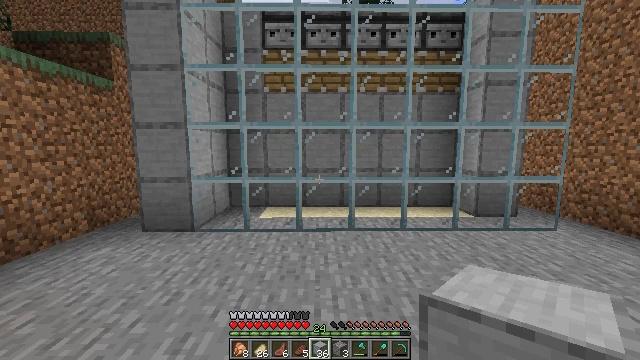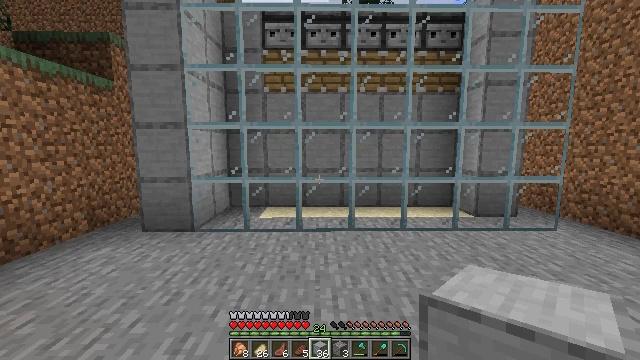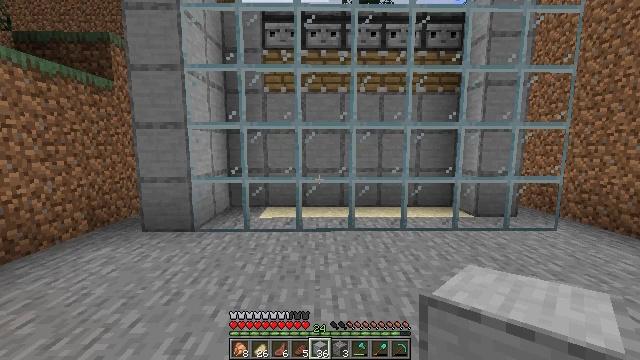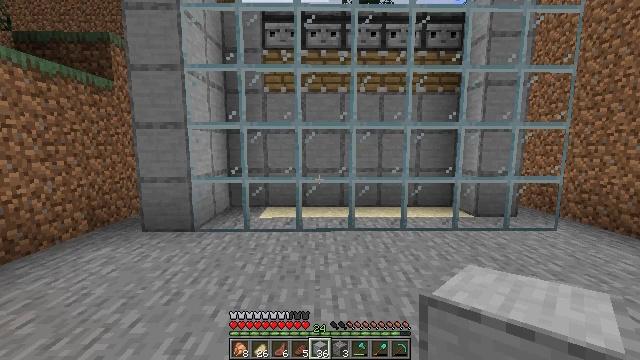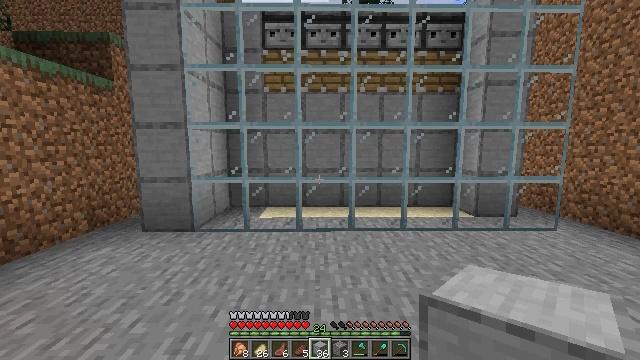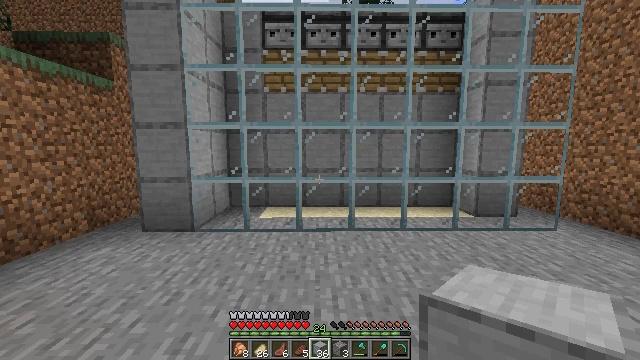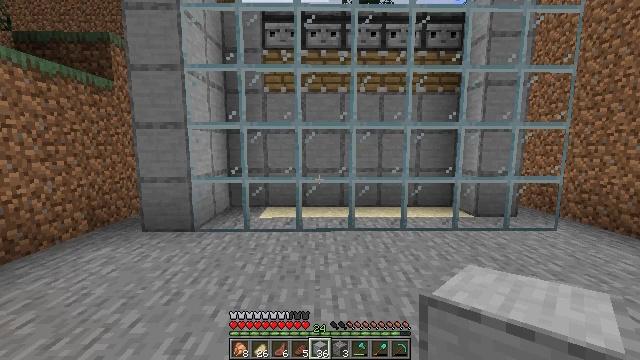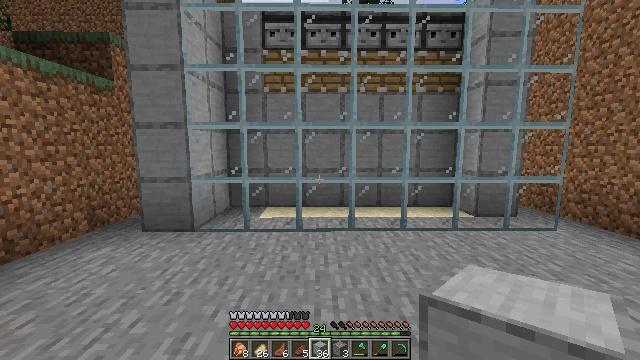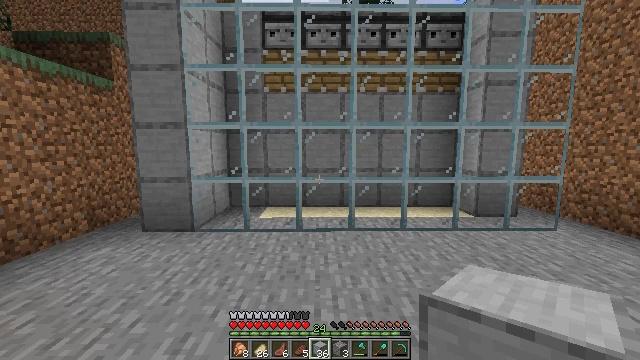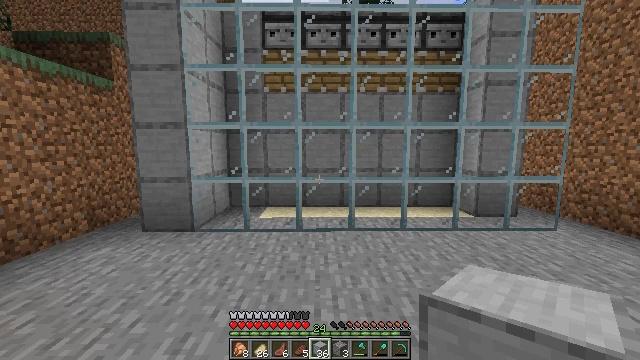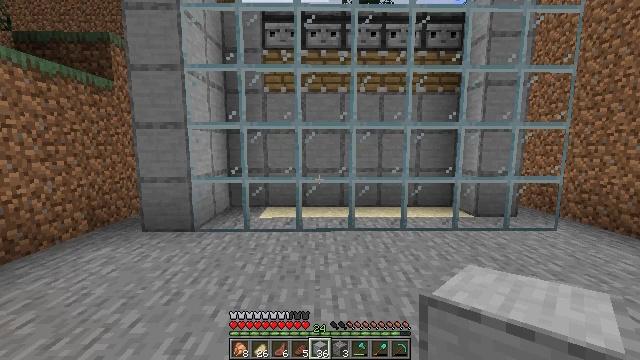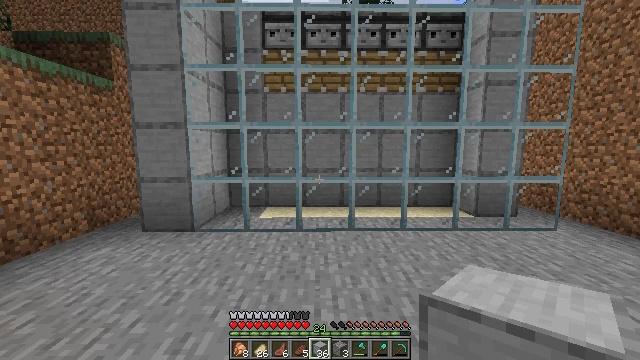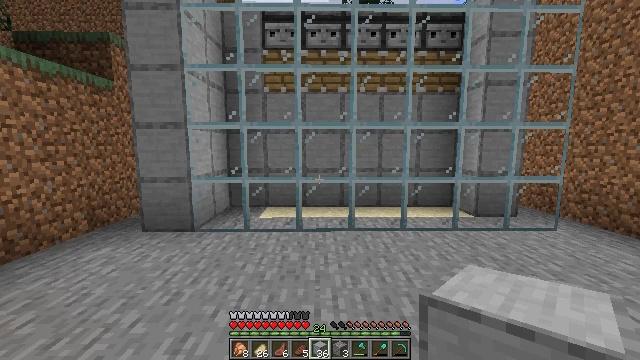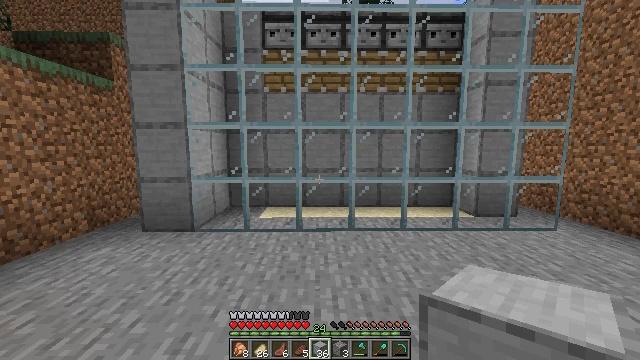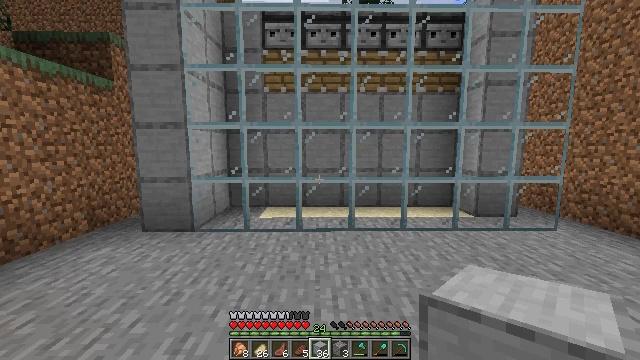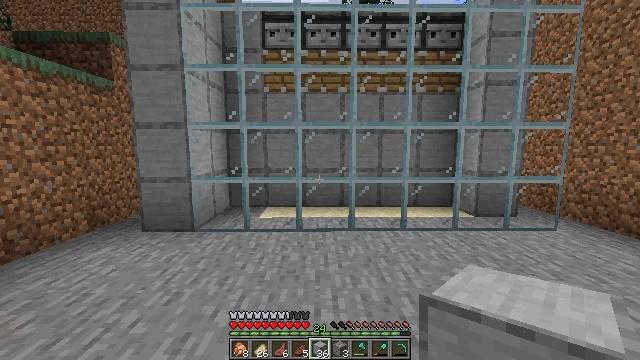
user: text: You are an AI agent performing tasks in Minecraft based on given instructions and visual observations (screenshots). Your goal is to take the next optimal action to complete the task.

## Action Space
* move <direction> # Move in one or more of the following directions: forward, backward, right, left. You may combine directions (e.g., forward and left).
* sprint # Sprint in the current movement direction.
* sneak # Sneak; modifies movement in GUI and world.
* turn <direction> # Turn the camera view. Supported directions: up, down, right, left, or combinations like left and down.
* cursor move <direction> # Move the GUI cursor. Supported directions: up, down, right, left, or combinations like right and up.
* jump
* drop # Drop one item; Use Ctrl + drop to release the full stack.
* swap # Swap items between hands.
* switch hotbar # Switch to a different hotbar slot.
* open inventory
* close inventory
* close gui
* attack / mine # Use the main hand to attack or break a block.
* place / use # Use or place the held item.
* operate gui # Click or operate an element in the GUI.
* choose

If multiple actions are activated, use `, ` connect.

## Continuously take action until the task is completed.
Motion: motion action
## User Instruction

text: Break the smooth stone to collect it.
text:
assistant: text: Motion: no_op
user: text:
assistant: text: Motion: no_op
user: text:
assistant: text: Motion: no_op
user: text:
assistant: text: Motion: no_op
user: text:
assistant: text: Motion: no_op
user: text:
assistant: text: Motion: no_op
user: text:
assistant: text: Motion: no_op
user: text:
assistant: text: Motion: no_op
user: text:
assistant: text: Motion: no_op
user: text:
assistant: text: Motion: no_op
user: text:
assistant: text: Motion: no_op
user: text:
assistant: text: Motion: no_op
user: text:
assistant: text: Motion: no_op
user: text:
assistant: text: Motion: no_op
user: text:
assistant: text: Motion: no_op
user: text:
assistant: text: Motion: no_op
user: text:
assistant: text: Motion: no_op
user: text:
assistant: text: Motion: no_op
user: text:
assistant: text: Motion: no_op
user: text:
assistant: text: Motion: no_op
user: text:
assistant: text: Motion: no_op
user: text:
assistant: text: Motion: no_op
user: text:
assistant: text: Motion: no_op
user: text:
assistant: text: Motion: no_op
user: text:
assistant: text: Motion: no_op
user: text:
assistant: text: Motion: no_op
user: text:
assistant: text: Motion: no_op
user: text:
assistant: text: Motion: no_op
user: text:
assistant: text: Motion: no_op
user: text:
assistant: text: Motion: no_op